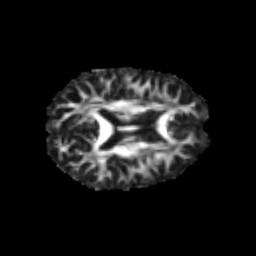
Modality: FA
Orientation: axial
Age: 31
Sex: female
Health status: healthy